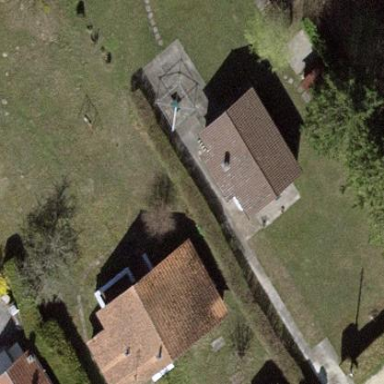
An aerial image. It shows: Detached building.